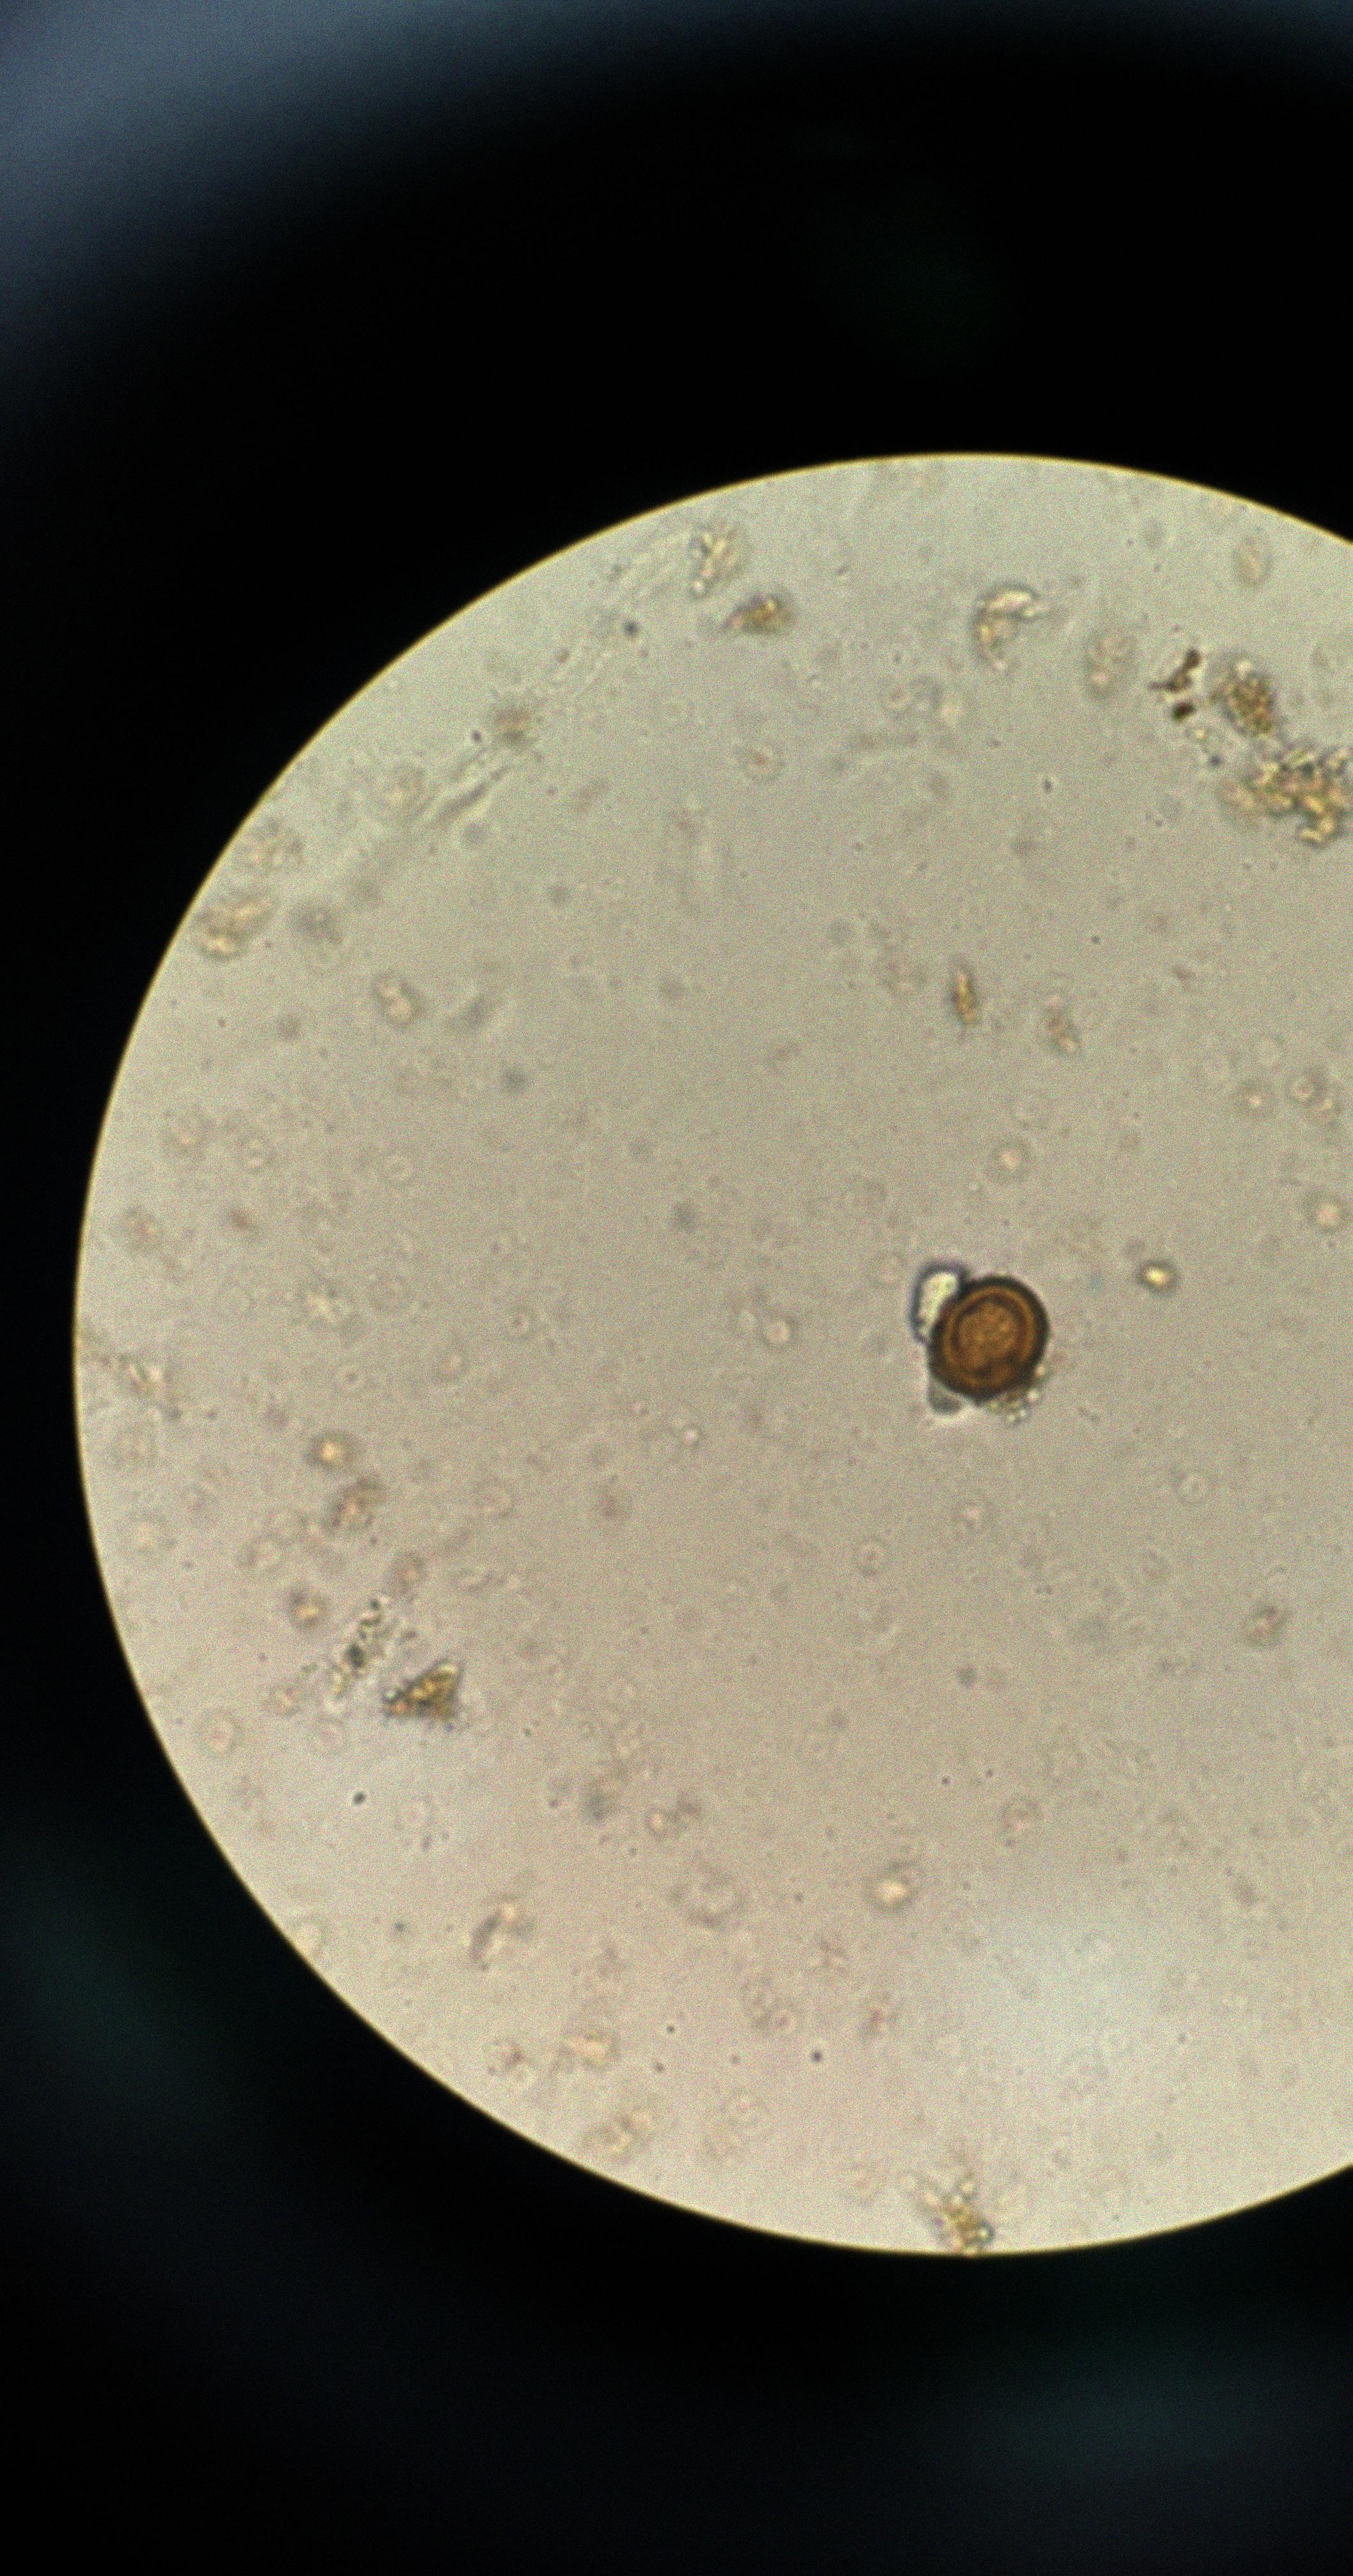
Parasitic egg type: Taenia spp. egg